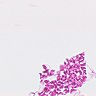
Metastatic tissue present: no